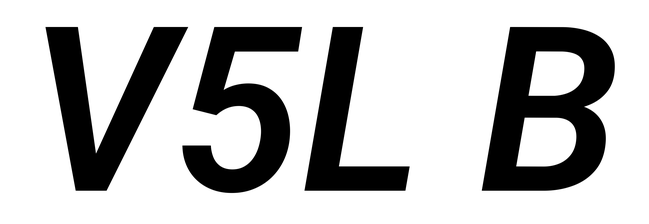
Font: Roboto-Italic_SemiBold_Italic